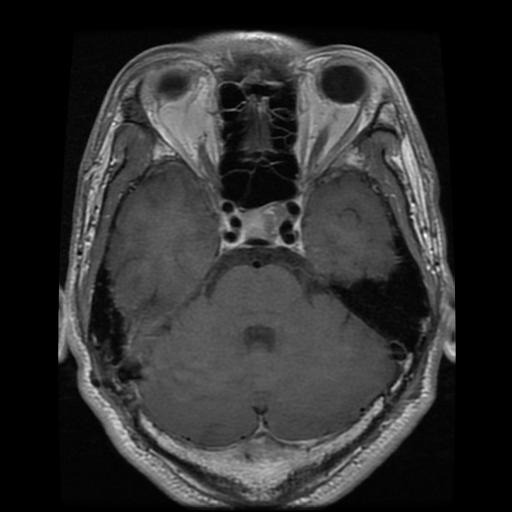
Label: pituitary